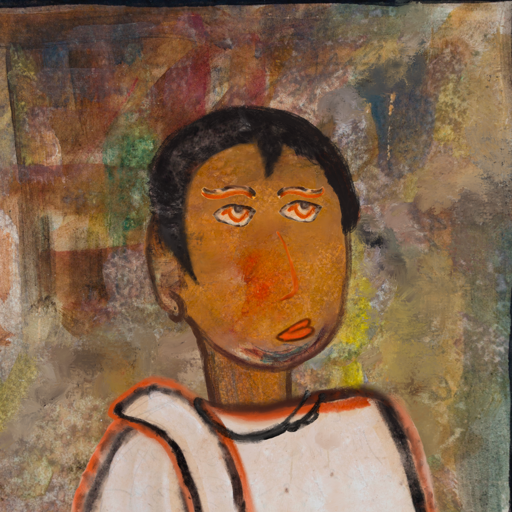
Background: Mosgoul, Head And Neck Side: Pipe, Face Side: Experience, Bust: Roy_Bahadur, Hair Side: Roy_Bahadur, Head Accessory: Blank, Second Necklace: Blank, Necklace: Orphan, Baby: Blank